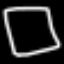
Label: square